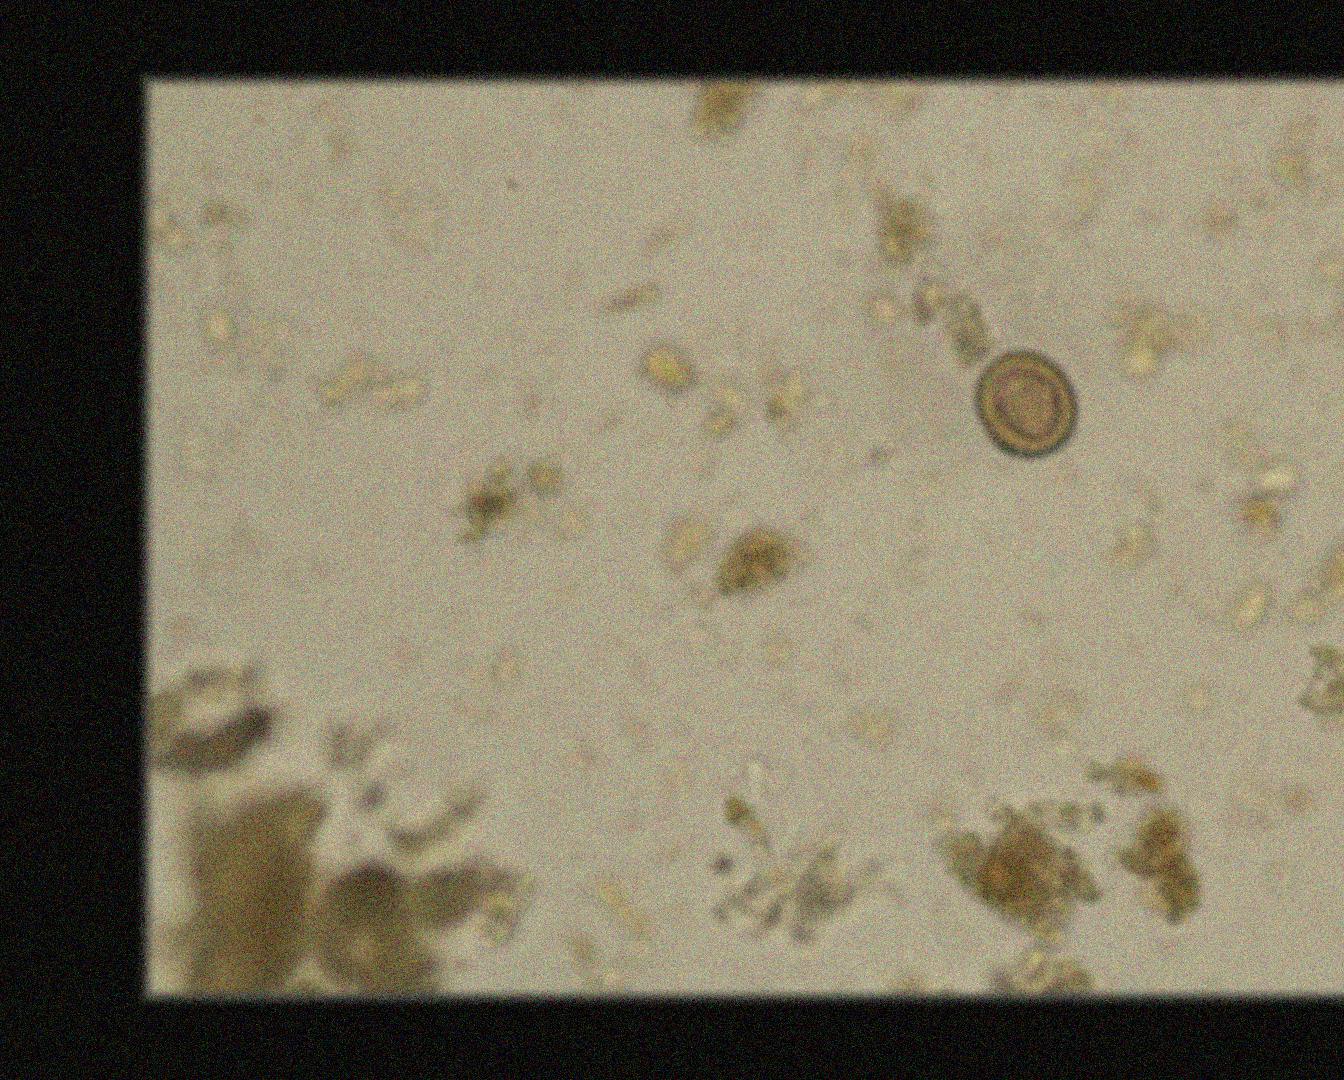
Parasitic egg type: Taenia spp. egg